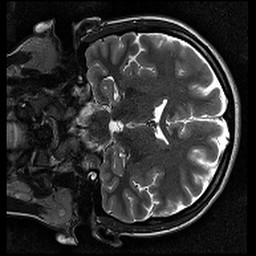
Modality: T2w
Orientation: coronal
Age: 24
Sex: female